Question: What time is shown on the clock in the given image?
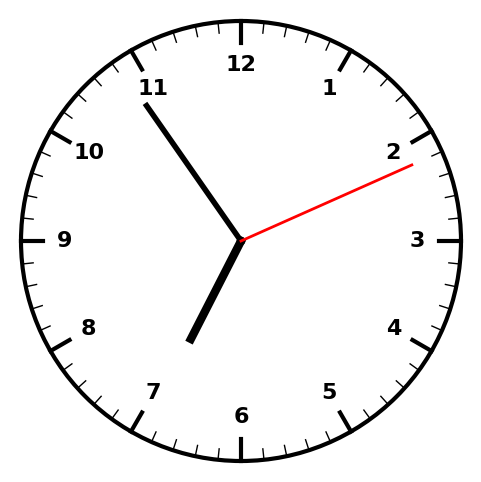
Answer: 06:54:11